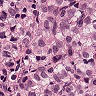
Metastatic tissue present: yes